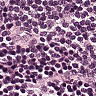
Metastatic tissue present: no